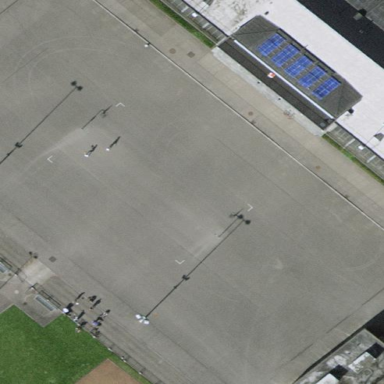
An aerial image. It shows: Basketball court with asphalt surface.